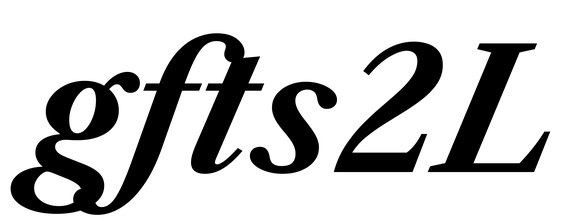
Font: LibreCaslonText-Italic_Bold_Italic